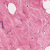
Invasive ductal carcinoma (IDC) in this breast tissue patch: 1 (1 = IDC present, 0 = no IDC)